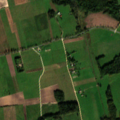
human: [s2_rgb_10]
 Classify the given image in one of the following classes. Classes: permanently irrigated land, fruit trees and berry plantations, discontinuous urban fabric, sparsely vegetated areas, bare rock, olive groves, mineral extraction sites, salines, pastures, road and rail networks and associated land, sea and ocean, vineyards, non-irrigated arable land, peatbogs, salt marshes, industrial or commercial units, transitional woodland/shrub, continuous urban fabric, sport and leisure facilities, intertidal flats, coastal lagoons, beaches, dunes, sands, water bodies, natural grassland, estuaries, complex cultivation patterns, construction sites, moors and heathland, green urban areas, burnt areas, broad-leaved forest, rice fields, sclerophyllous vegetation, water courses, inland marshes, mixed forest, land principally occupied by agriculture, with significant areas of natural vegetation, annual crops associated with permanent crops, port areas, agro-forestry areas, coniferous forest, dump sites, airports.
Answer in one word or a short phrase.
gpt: non-irrigated arable land, pastures, complex cultivation patterns, broad-leaved forest, coniferous forest, transitional woodland/shrub